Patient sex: M
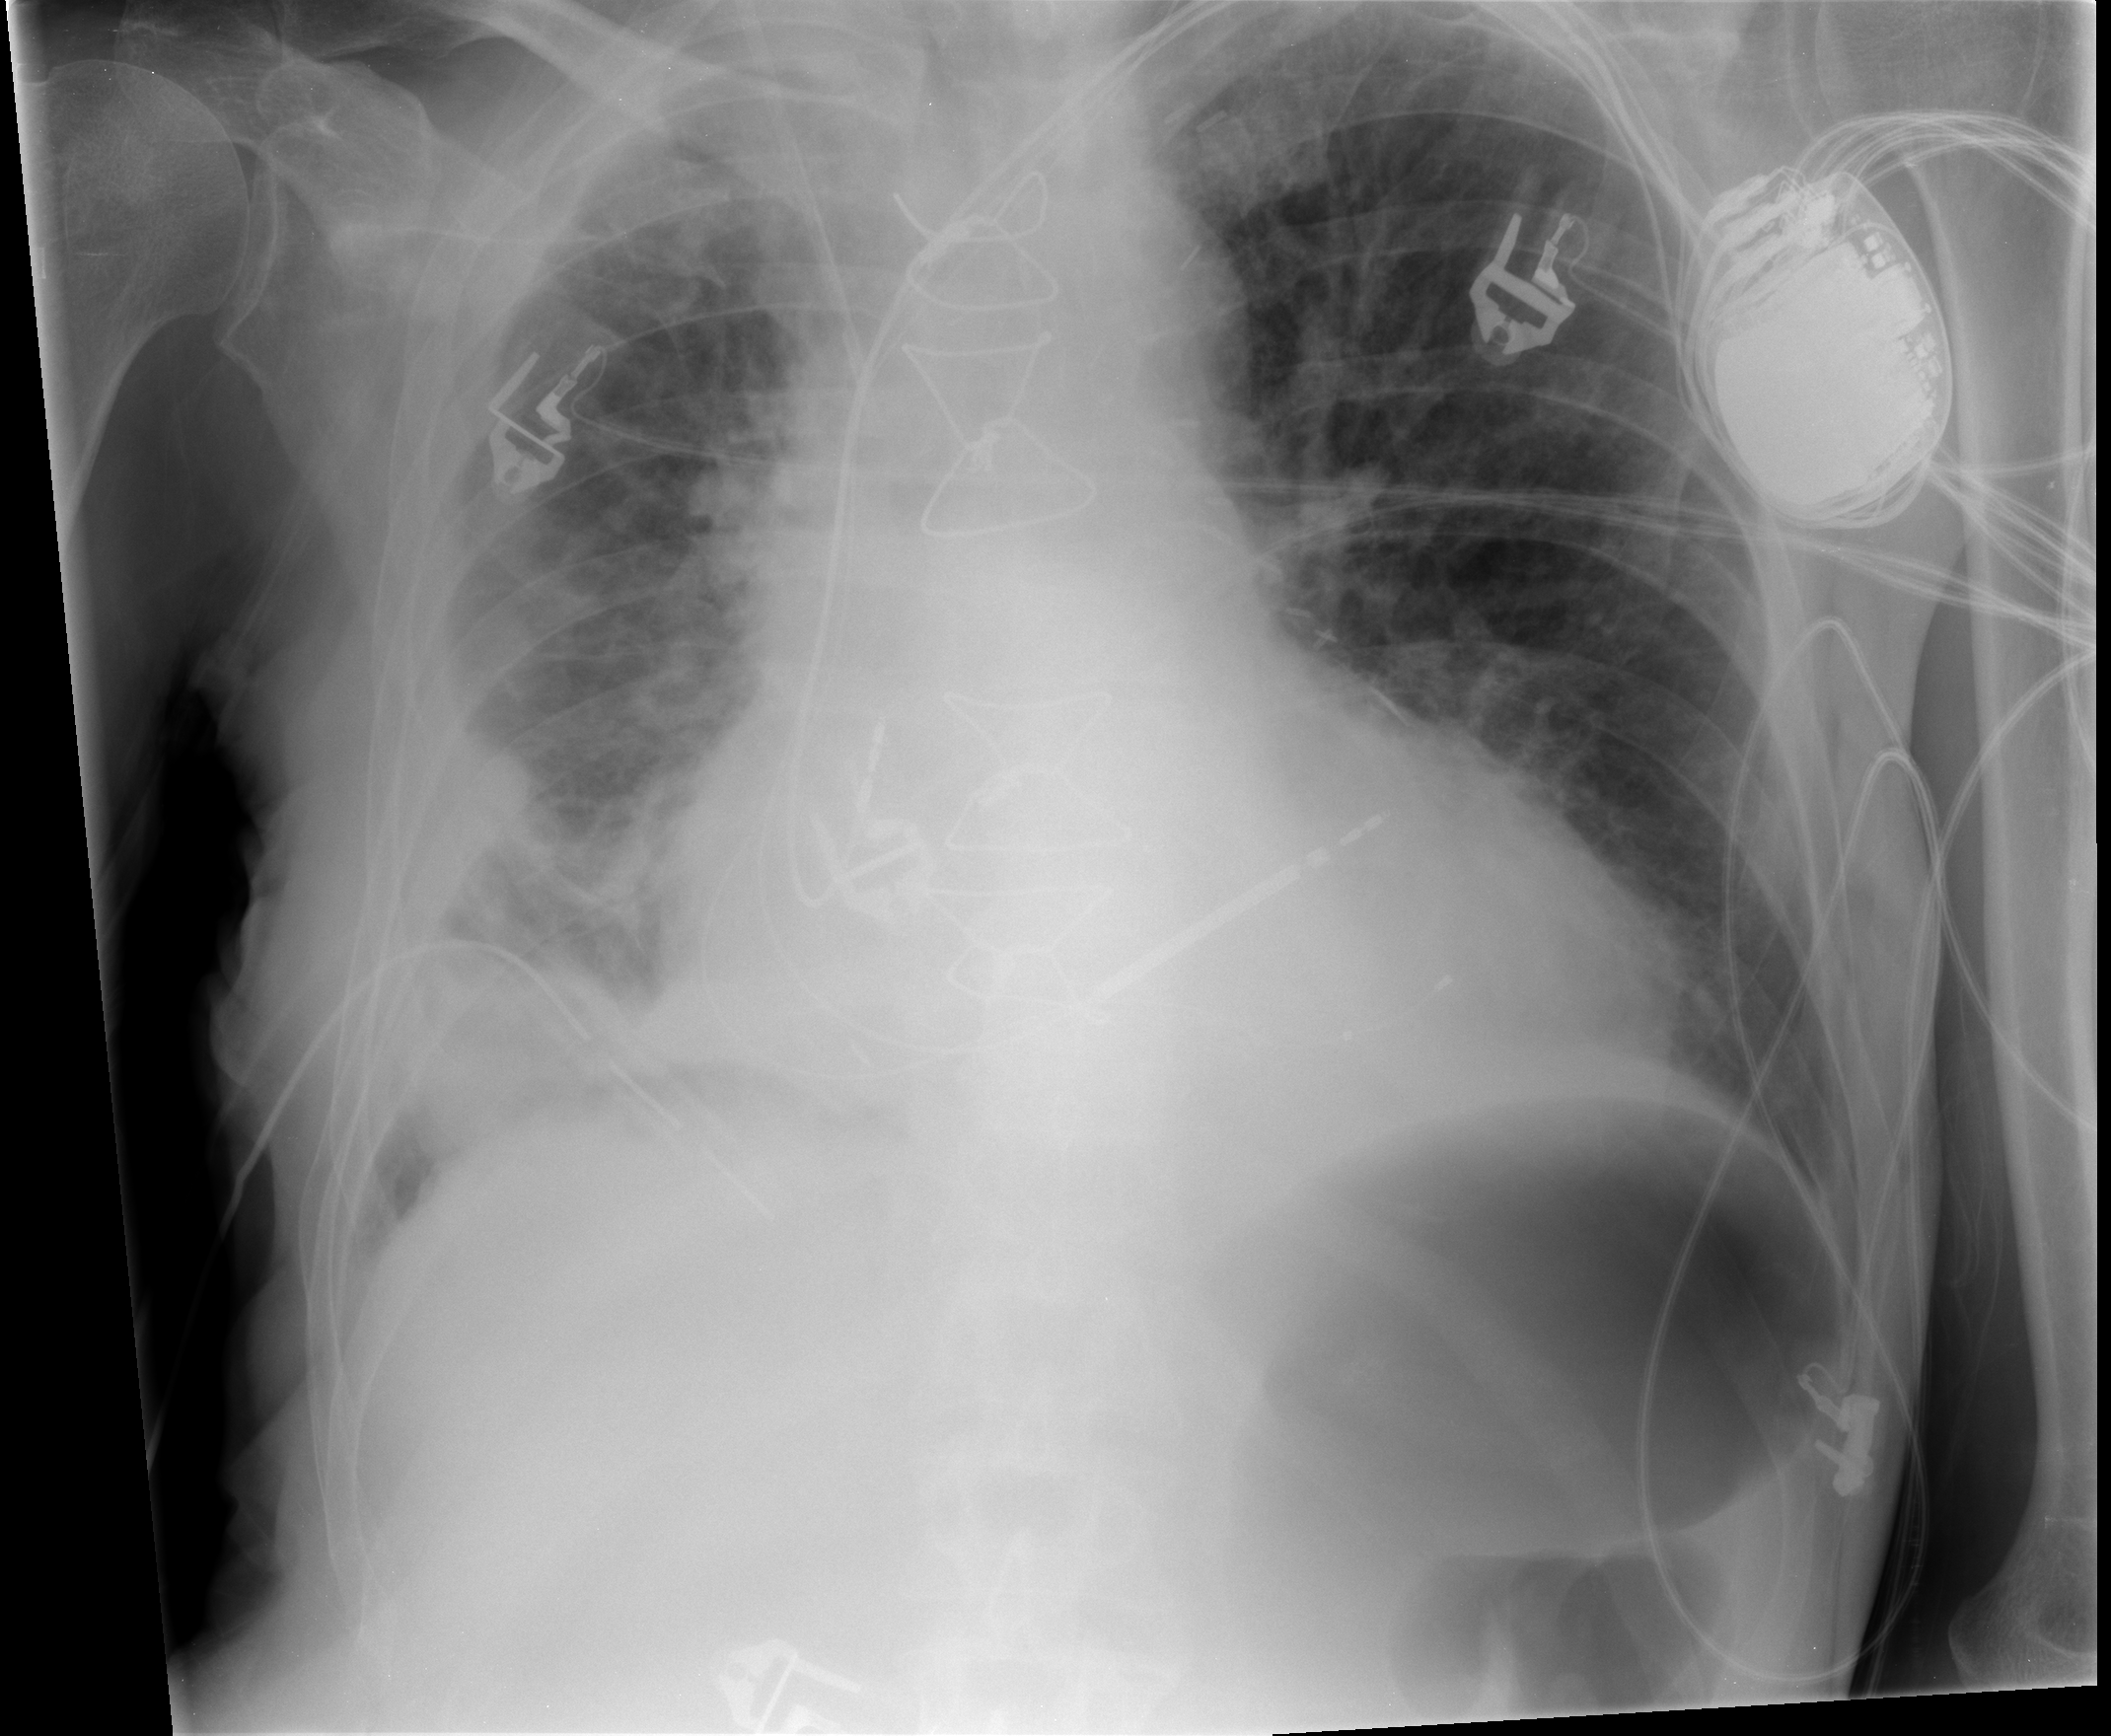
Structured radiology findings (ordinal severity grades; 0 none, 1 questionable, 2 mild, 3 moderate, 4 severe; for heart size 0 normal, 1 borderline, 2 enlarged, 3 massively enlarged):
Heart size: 2
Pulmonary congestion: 2
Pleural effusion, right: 2
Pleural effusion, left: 0
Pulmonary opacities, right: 2
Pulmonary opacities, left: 0
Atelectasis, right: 3
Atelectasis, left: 0